Question: I have record of fromtime and endtime in database table. There is fromtime= 09:00 and endtime = 10:00 so add a new fromtime= 09:05 and endtime= 10:05 then system will b show alert message that both times already exists.
I am using this sql statement
'''
SELECT *
FROM 'tbl_timetable'
WHERE fromtime <= '09:05' AND totime >= '10:05'
'''
but cannot get any alert message of both times already exists.

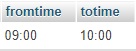
Answer: Your query should be:
'''
SELECT *
FROM tbl_timetable
WHERE '10:05' > fromtime AND totime > '09:05'
'''
<URL>